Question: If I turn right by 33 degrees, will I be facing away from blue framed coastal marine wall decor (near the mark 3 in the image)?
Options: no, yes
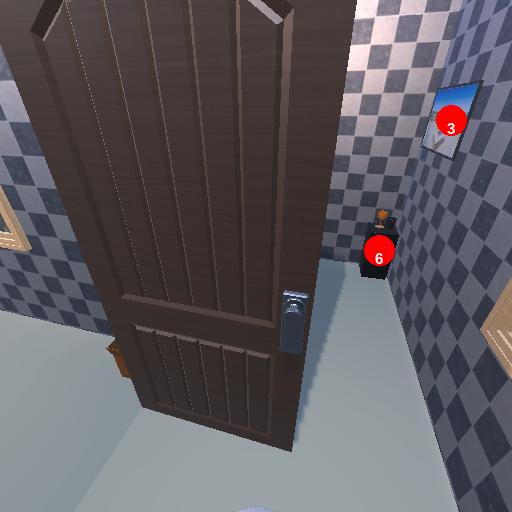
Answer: no